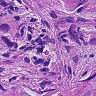
Metastatic tissue present: yes